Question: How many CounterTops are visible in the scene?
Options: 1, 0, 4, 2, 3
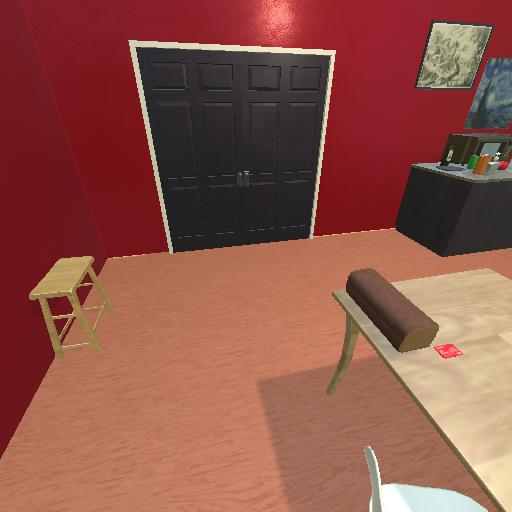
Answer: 1